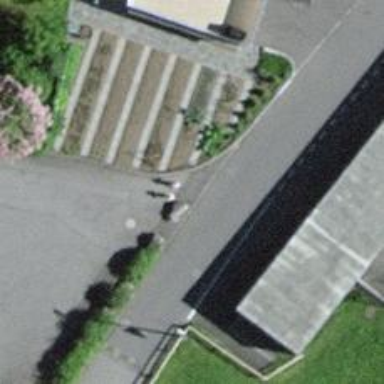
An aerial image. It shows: Bollard barrier.